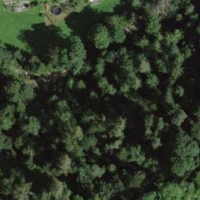
EUNIS habitat code: 44
Species observed at this site:
Tussilago farfara
Filipendula ulmaria